Field crop: maize
Growth stage: 2
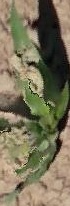
Species: maize